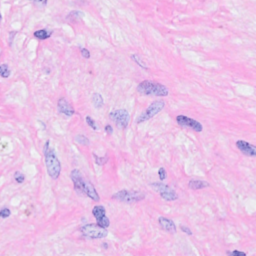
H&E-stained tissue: Breast